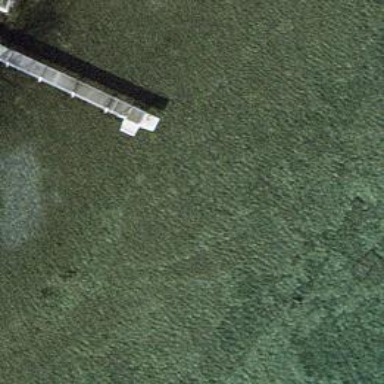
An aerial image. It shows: Man-made pier.